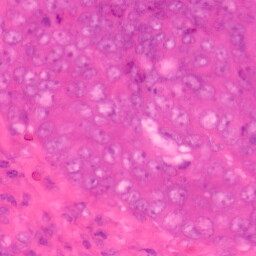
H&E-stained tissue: Colon